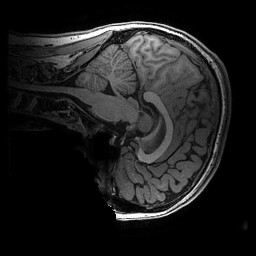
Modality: T1w
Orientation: sagittal
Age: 14
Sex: male
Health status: ill
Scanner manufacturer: ge
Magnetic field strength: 3 T
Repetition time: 0.007664 s
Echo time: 0.00342 s